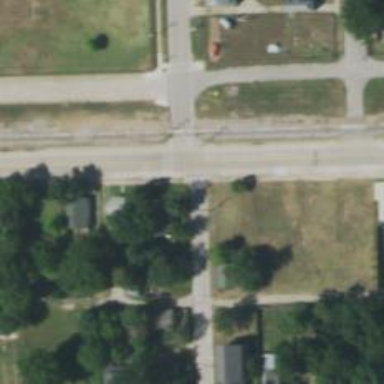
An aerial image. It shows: Road with stop sign.